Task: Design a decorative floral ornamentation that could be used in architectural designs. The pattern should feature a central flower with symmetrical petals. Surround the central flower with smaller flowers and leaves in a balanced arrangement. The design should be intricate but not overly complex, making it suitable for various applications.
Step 1679:
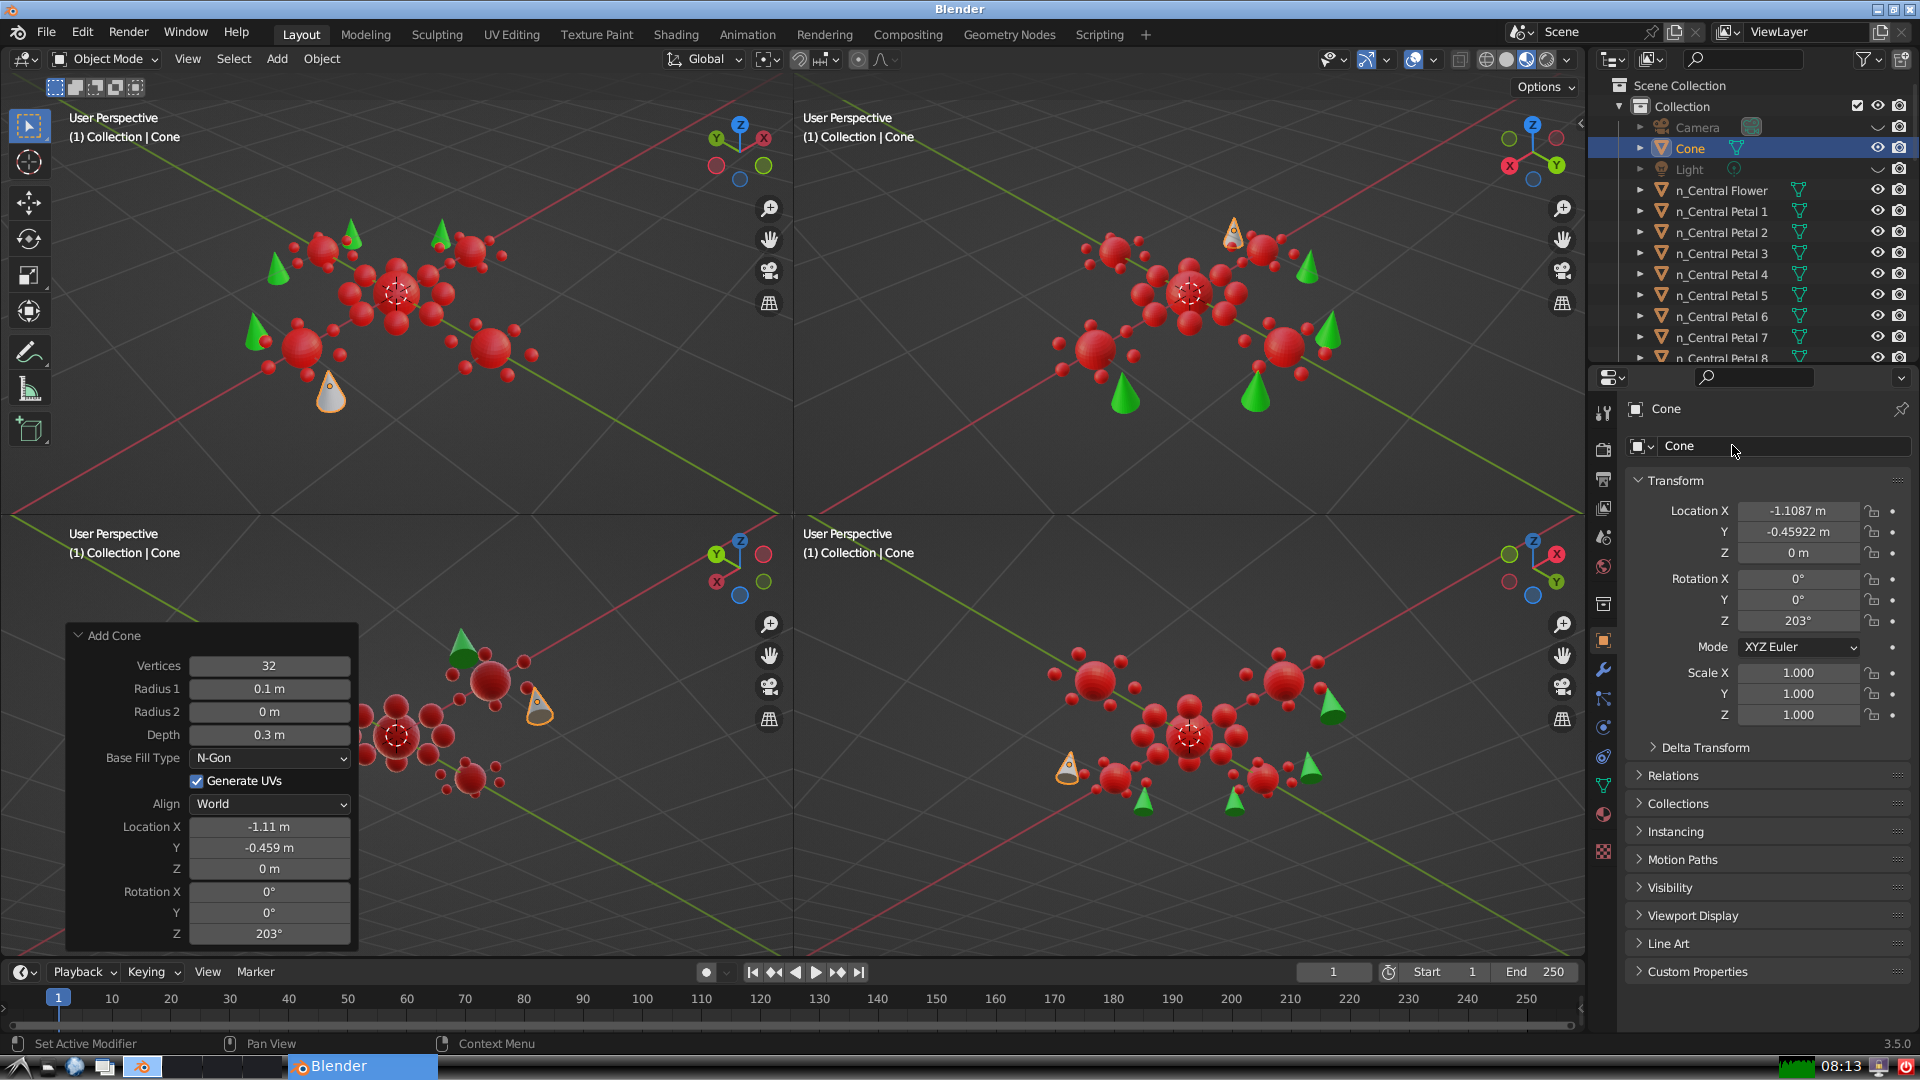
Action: click: no